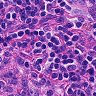
Metastatic tissue present: no